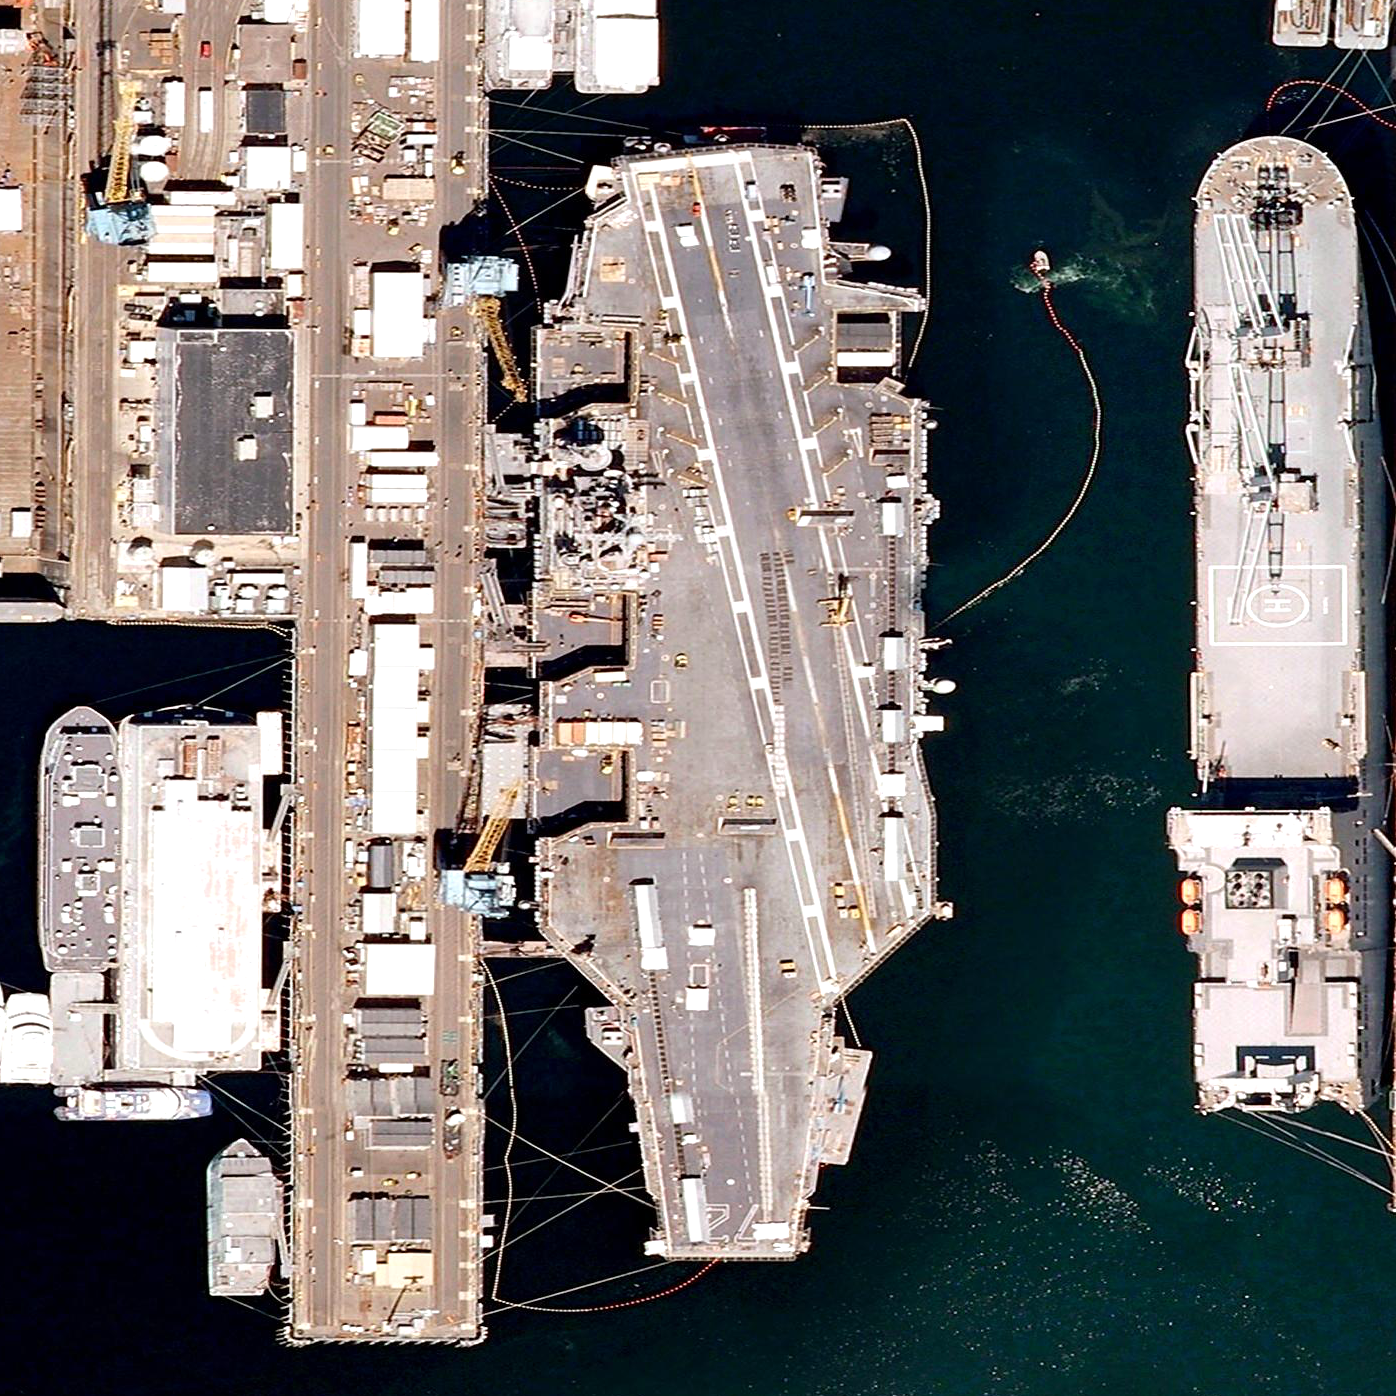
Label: aircraft_carrier